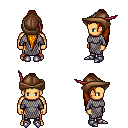
a pixel art fantasy rpg character, male body template, human, tanned skin, chain mail, metal pants, dark blonde extra-long topknot hairstyle, leather cap, metal boots, four views (front, back, left, right), 2x2 character sprite sheet, small pixel art, hard edges, no anti-aliasing